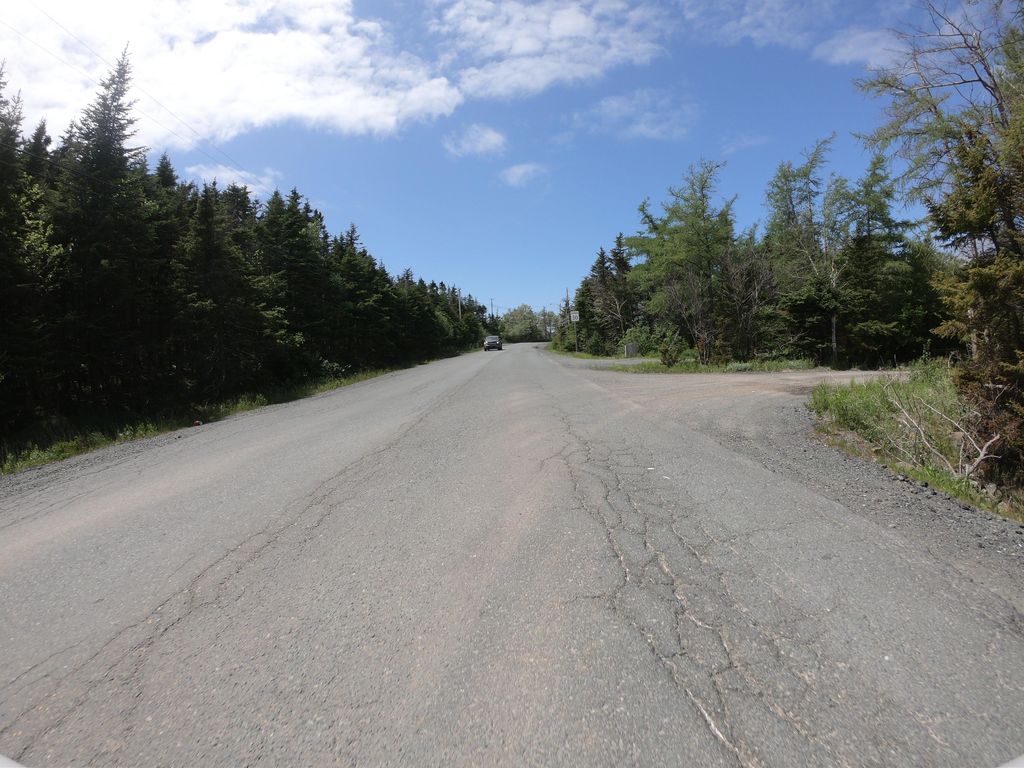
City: st_johns